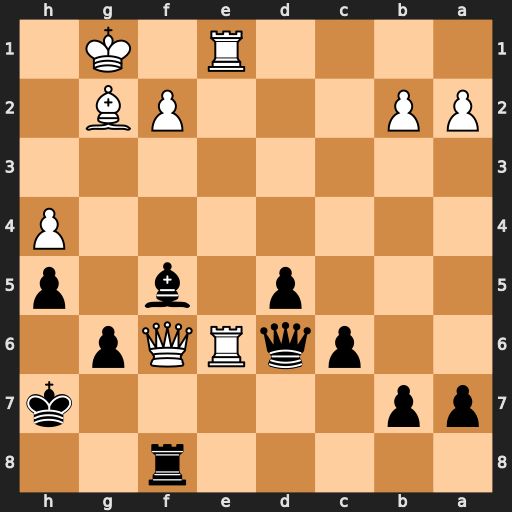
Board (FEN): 5r2/pp5k/2pqRQp1/3p1b1p/7P/8/PP3PB1/4R1K1
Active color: b
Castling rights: -
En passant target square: -
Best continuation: Rxf6 Rxd6 Rxd6